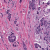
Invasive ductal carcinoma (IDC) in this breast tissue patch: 1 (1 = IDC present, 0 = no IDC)